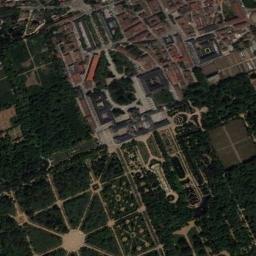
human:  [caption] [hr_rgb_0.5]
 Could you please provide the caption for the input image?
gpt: Some trees are beside the palace .

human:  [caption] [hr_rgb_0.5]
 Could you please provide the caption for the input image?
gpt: The palace is surrounded by some bare land .

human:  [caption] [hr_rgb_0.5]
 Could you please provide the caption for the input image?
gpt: The palace is surrounded by buildings and trees .

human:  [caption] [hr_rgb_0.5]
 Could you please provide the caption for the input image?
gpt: The palace has lots of brown palaces and a big park .

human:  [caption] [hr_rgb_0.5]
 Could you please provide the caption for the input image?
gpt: There are many green trees and lawns beside the palace .